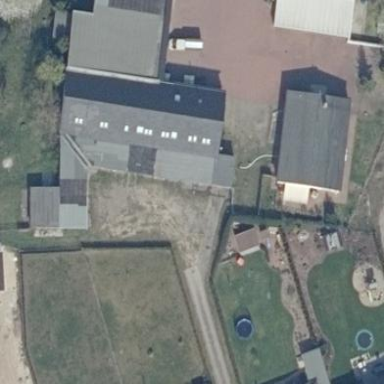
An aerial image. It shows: Group of garages.